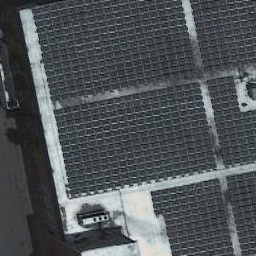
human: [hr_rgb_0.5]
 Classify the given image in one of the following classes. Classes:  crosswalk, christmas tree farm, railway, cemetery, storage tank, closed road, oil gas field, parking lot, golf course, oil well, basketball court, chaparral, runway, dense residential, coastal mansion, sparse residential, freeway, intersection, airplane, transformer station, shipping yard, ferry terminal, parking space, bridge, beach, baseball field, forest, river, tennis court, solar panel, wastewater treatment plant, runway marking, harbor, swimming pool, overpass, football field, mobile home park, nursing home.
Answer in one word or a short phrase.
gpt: solar panel